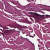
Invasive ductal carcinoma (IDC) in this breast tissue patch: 0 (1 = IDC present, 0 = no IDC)